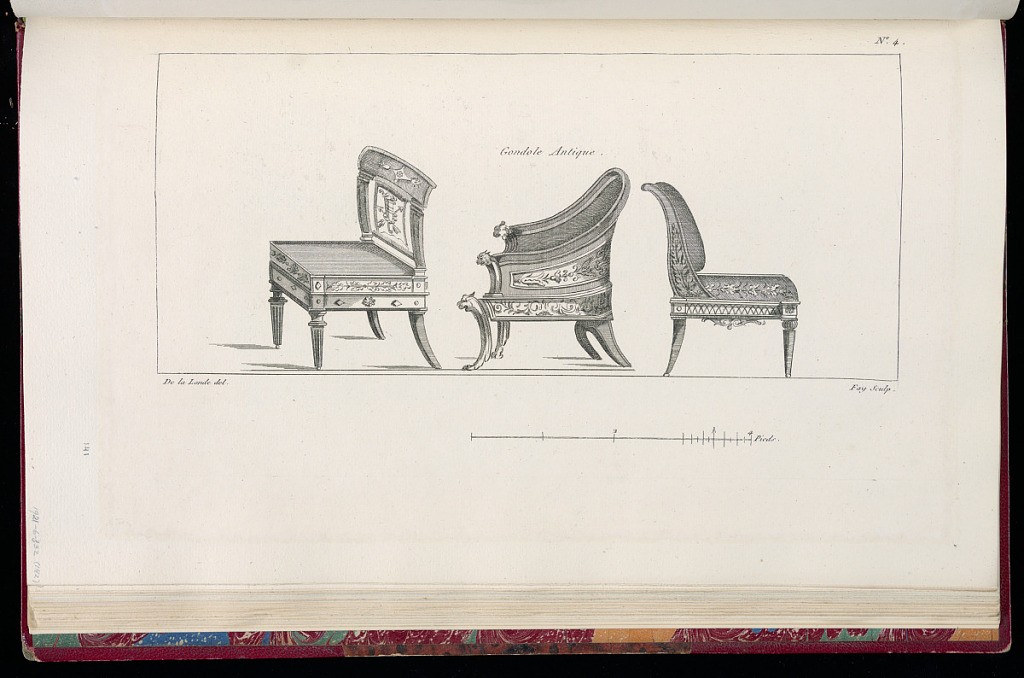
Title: Designs for Three Chairs
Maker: Richard de Lalonde, French, active 1780–96
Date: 1780-1789
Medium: Etching on off-white laid paper
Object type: Print
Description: Designs for three chairs, the central one with a curved back, decorated with ornament motifs including fluting, rosettes, branches, acanthus leaves and scrolls. The plate is signed and numbered.